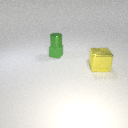
small green metal cylinder above small green rubber cube